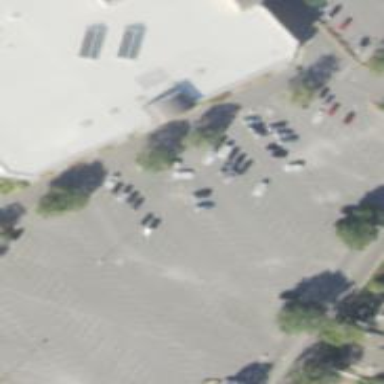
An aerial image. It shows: Parking space is available.